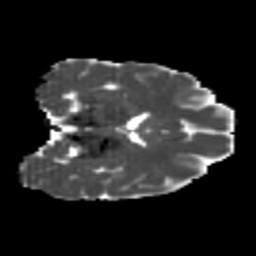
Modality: MD
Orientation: coronal
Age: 25
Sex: female
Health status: healthy
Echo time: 0.074 s